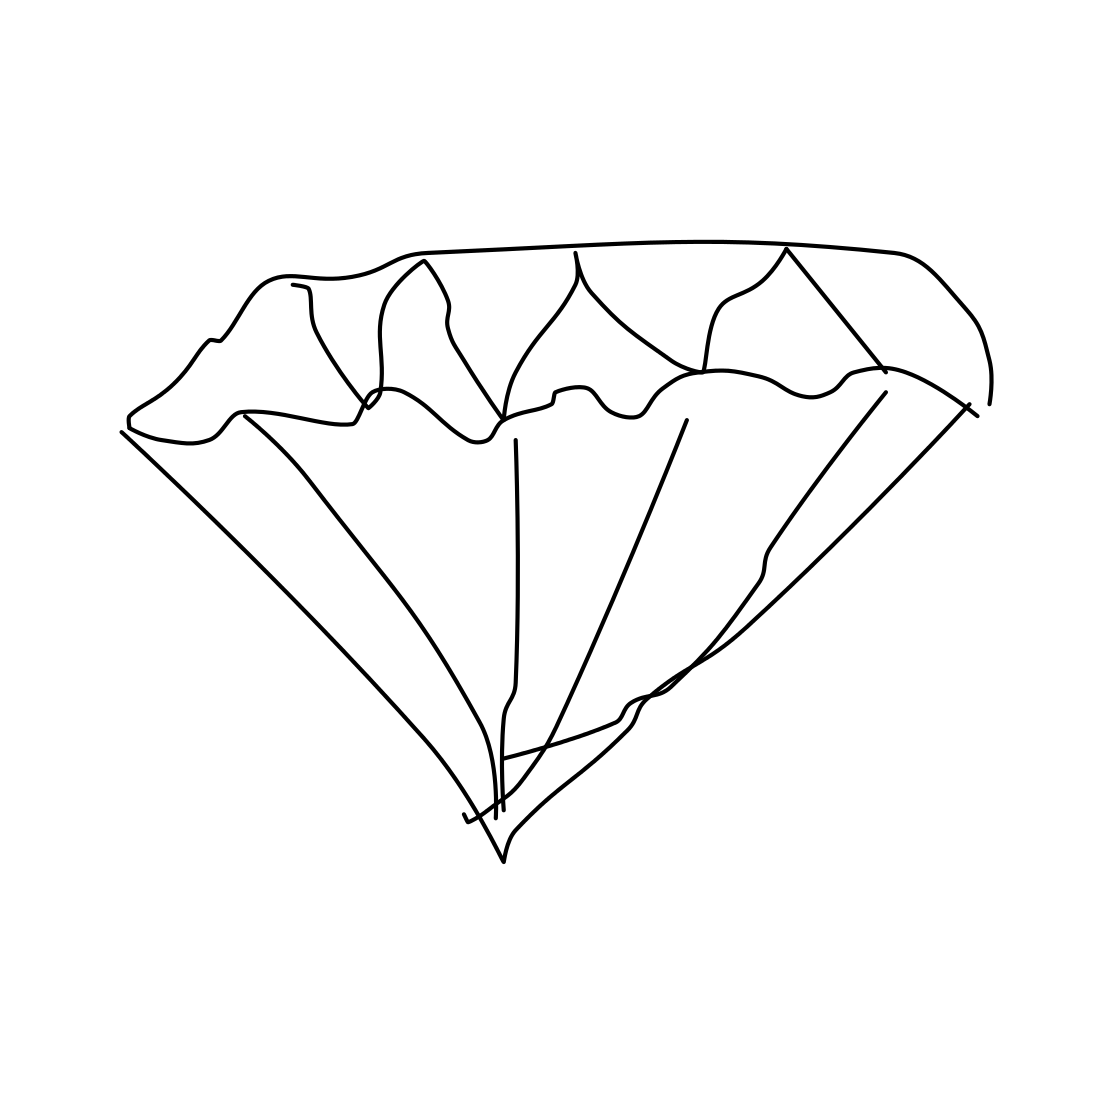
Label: diamond